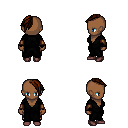
a pixel art fantasy rpg character, female body template, human, dark skin, gray robe, gold greaves, brown long mohawk hairstyle, cloth bracers, maroon shoes, four views (front, back, left, right), 2x2 character sprite sheet, small pixel art, hard edges, no anti-aliasing